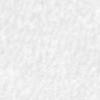
Label: no_change